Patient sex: M
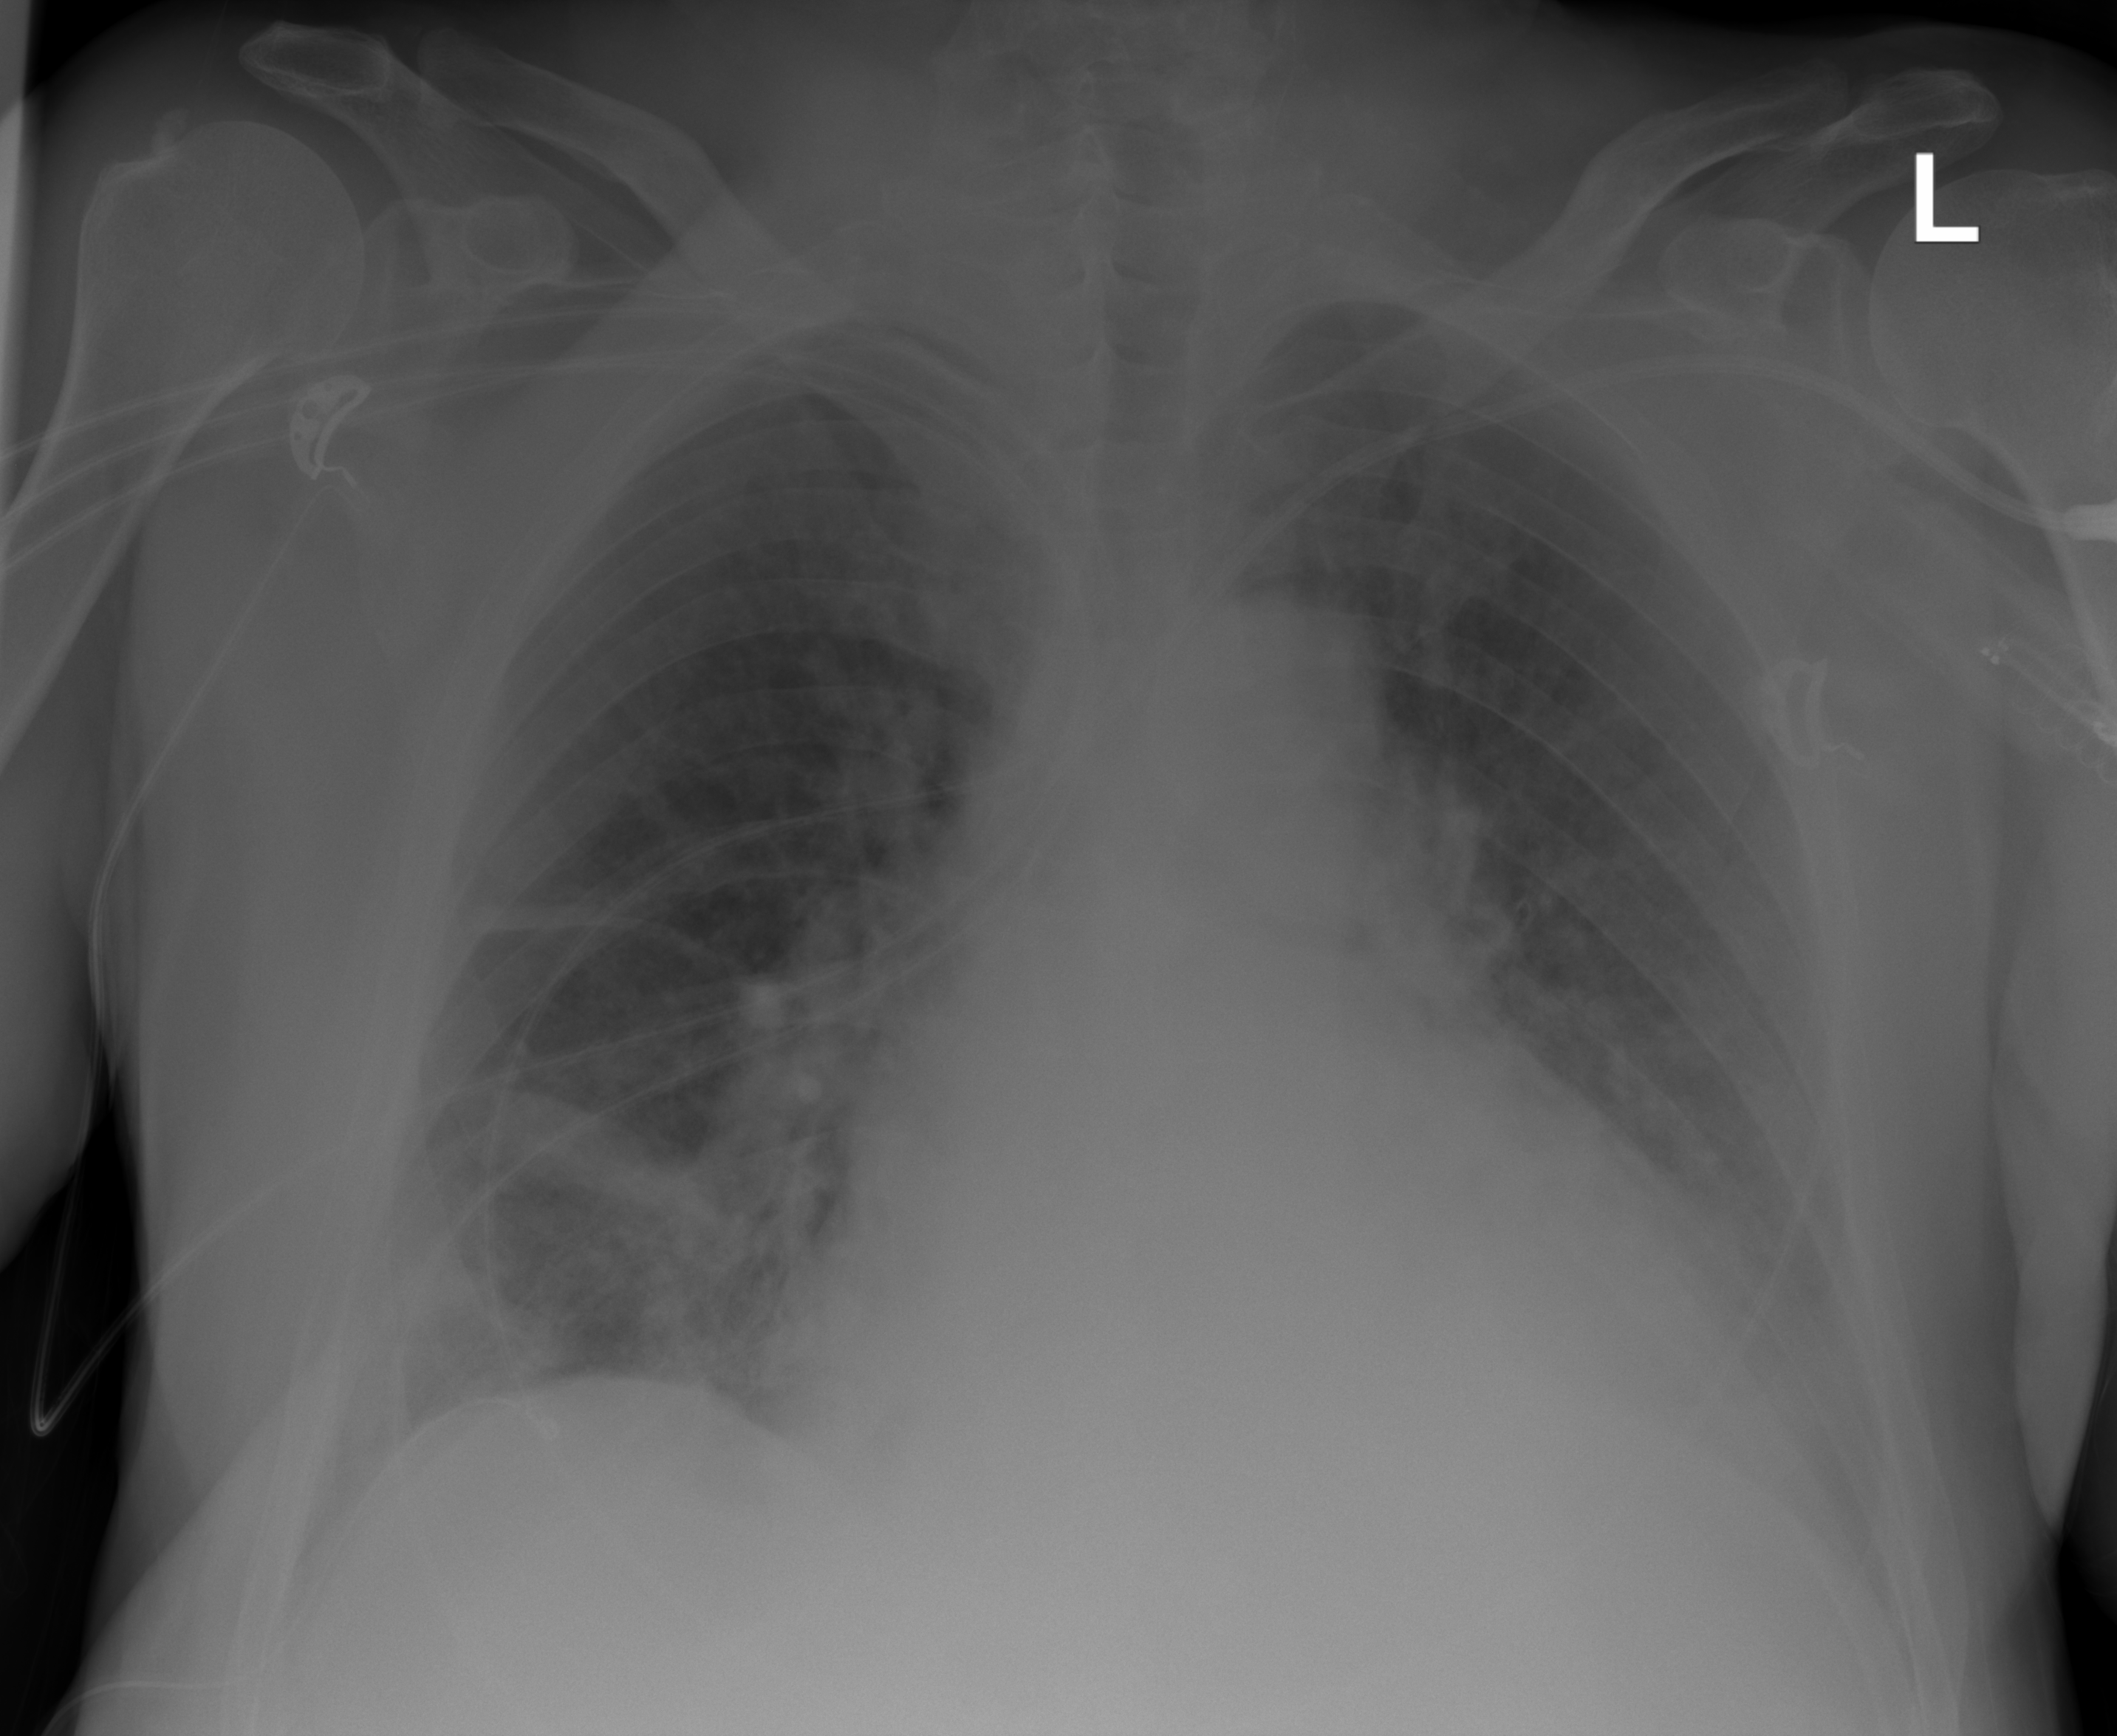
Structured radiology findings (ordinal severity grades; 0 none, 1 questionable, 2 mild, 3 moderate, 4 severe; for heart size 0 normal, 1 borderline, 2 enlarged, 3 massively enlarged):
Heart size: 2
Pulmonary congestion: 3
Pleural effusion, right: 2
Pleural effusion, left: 2
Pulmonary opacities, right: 3
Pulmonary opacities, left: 2
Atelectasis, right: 2
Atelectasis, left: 0